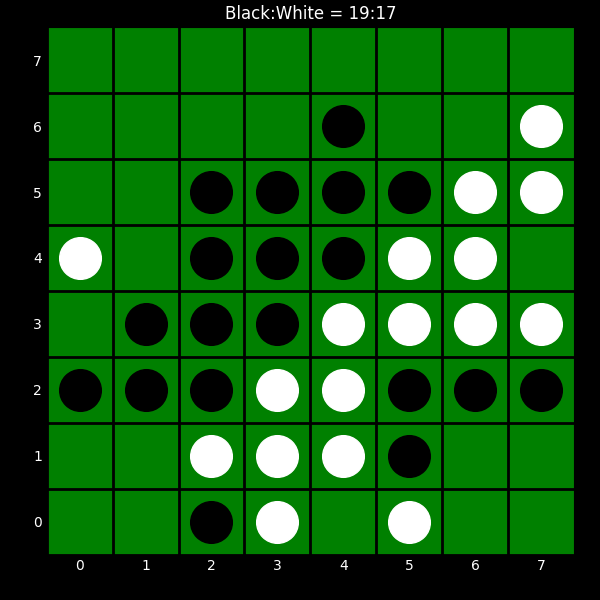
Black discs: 19
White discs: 17